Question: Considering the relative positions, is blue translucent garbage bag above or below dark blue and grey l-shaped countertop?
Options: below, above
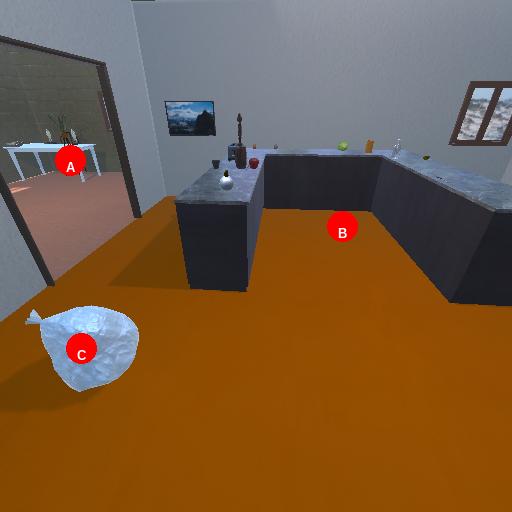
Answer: below